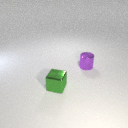
small purple metal cylinder to the right of small green metal cube